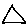
Label: triangle